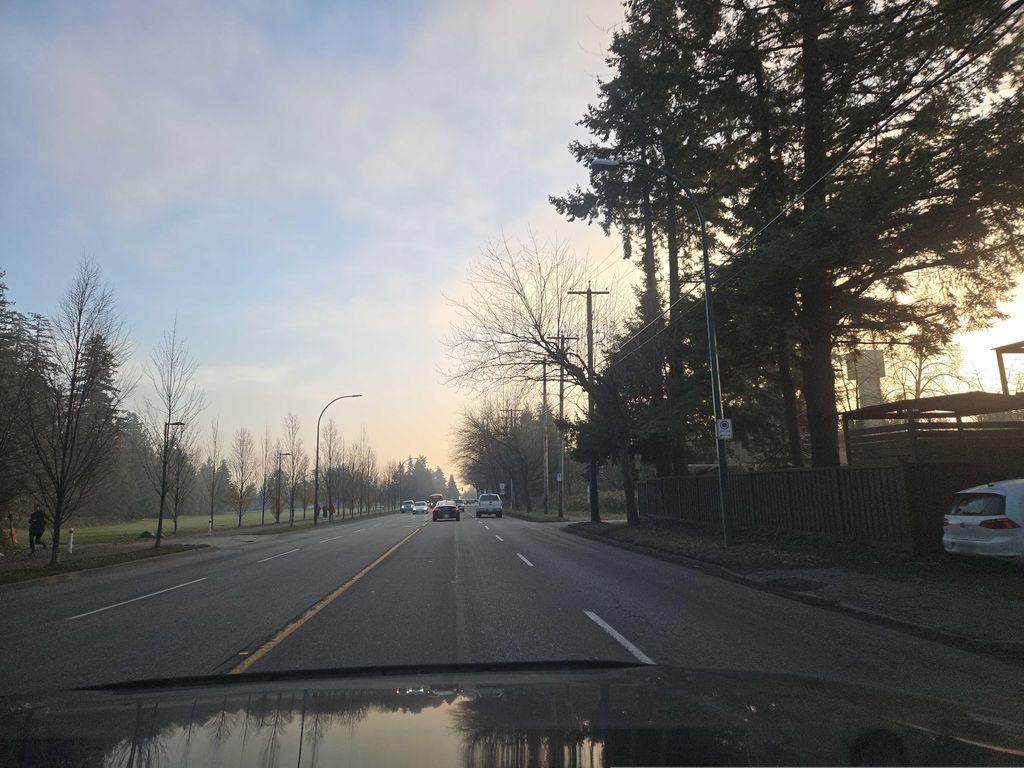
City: vancouver